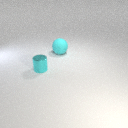
small cyan metal cylinder to the left of large cyan rubber sphere